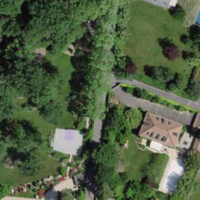
EUNIS habitat code: 54
Species observed at this site:
Prunus lusitanica